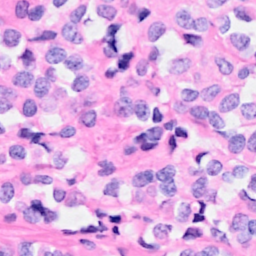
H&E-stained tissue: Breast